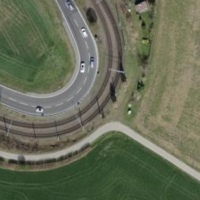
EUNIS habitat code: 52
Species observed at this site:
Pseudochorthippus parallelus